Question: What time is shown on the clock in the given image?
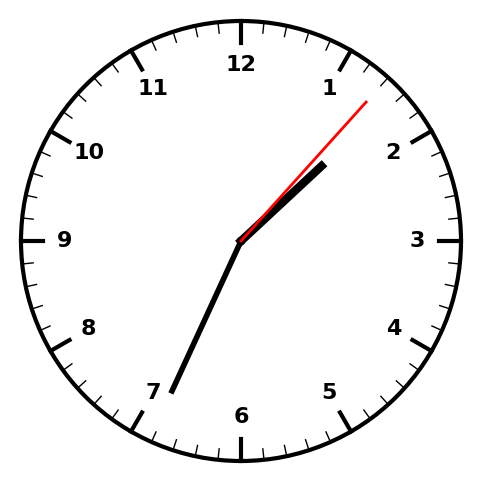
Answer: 01:34:07